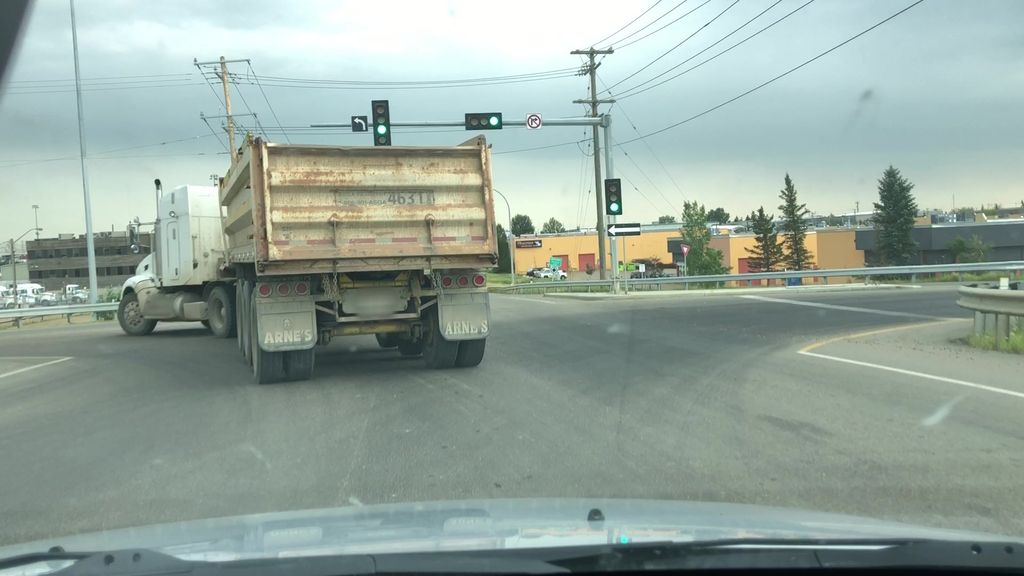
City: edmonton